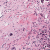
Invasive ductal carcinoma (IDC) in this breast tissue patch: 1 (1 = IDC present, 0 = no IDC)